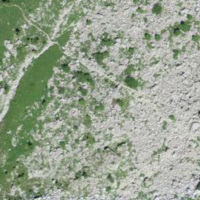
EUNIS habitat code: 50
Species observed at this site:
Parnassia palustris